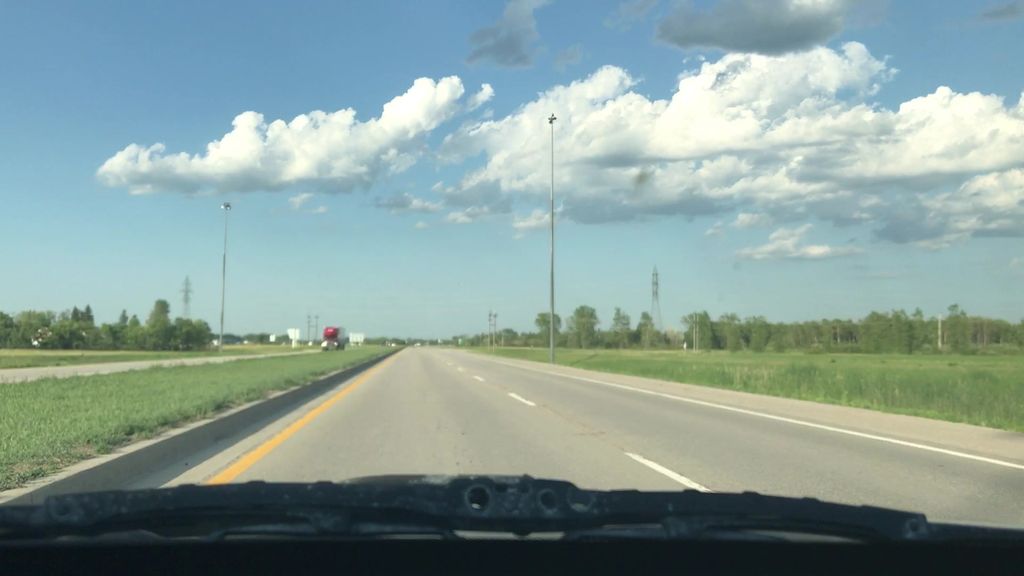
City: winnipeg